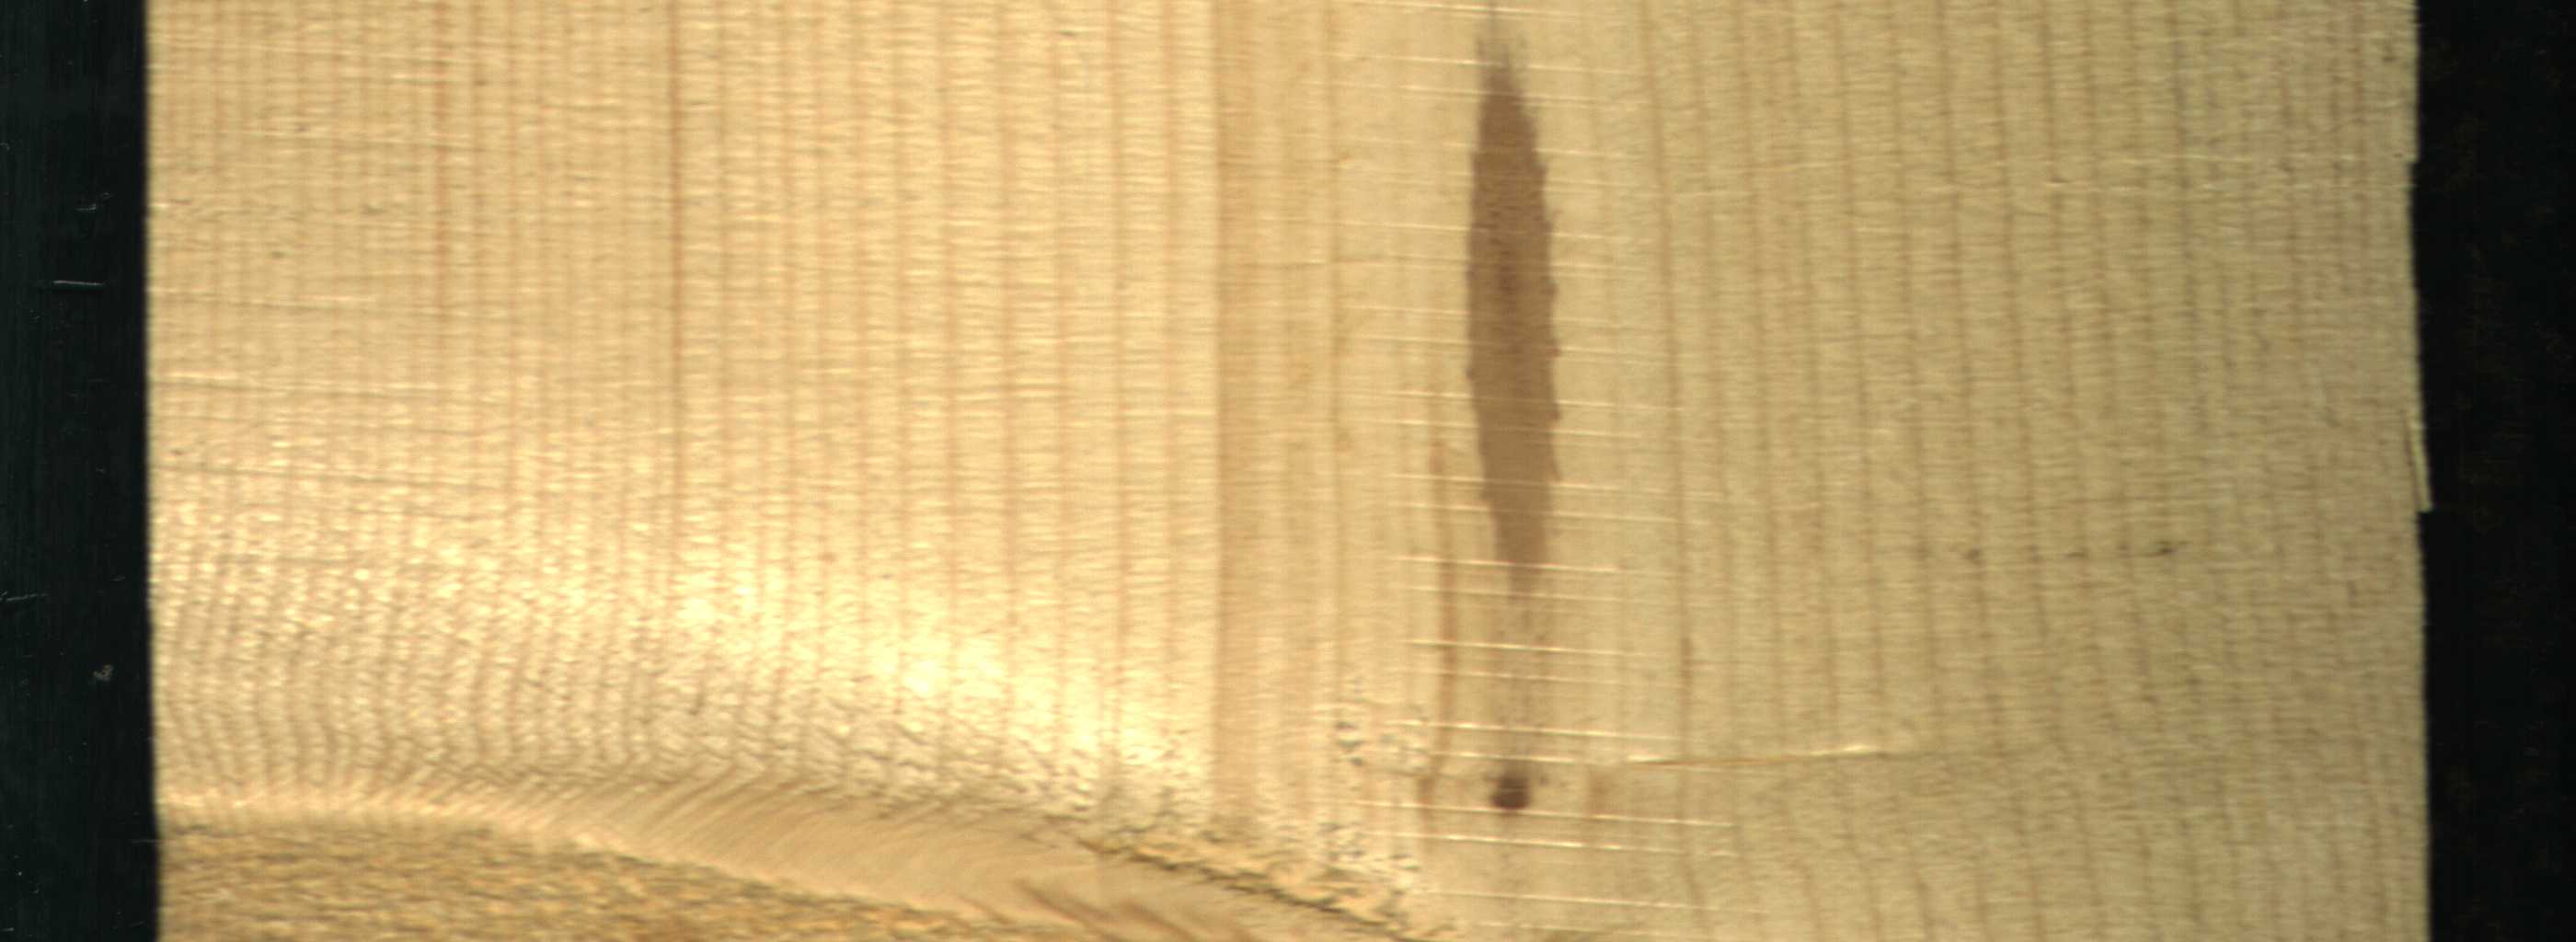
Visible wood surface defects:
Marrow
Live_Knot